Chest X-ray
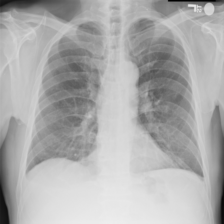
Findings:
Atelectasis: negative
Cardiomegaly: negative
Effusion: negative
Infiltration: negative
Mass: negative
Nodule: negative
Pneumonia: negative
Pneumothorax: negative
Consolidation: negative
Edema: negative
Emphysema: negative
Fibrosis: negative
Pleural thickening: negative
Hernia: negative